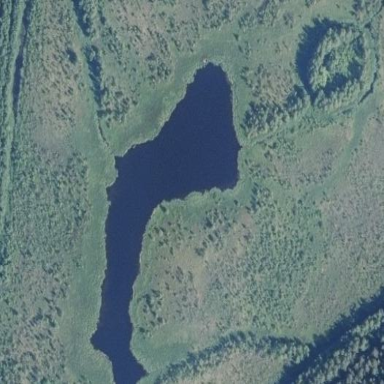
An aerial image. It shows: Peaceful pond surrounded by nature.